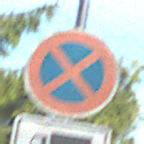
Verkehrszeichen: AbsolutesHalteverbot
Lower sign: MehrspurigeFahrzeugeFrei3
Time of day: SunriseSunset
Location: Outdoor (Suburban)
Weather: PartlyCloudy
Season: NotSpecified
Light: Natural